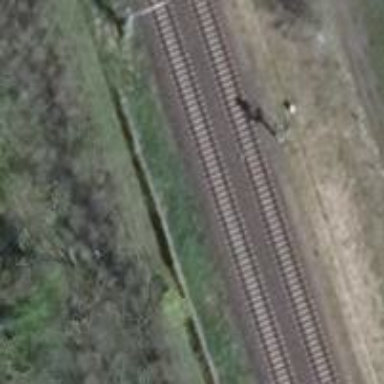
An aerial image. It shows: Signal light at railway crossing.